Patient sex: M
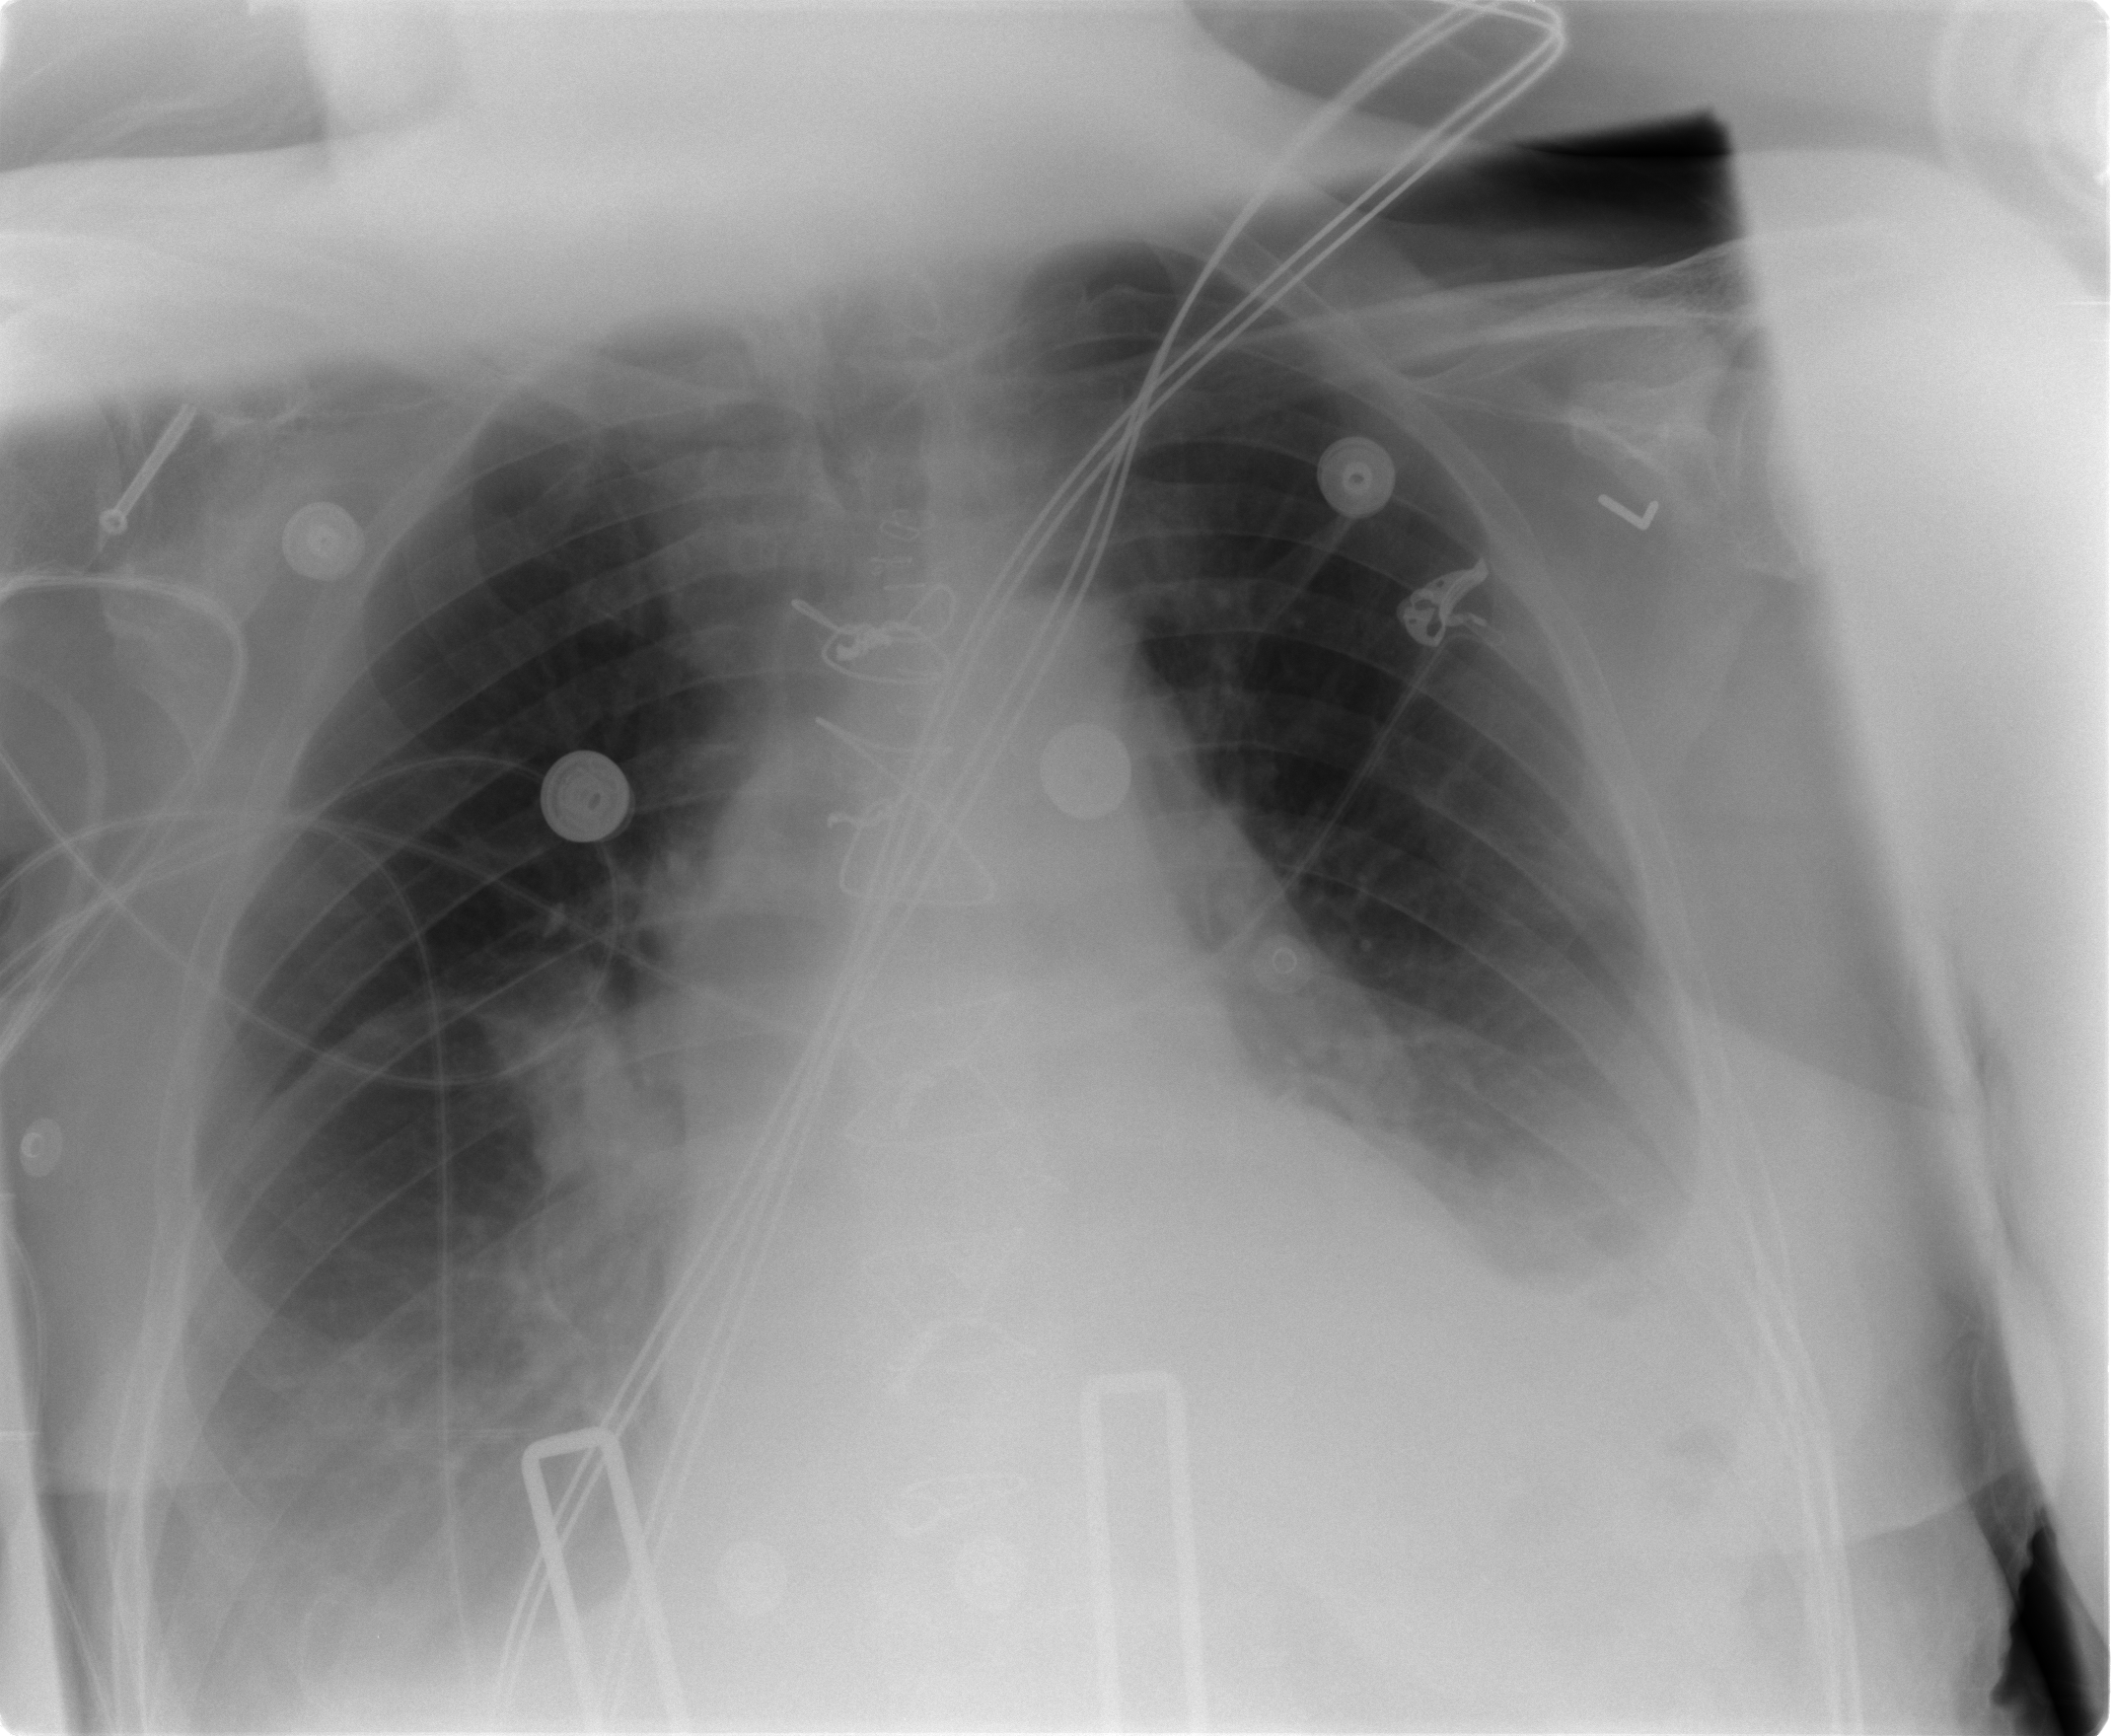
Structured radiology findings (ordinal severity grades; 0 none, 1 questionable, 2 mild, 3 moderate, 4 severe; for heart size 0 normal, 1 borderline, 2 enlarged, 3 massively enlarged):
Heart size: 2
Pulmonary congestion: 0
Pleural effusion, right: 2
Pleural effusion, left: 2
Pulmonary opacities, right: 0
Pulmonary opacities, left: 0
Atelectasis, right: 2
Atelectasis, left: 2